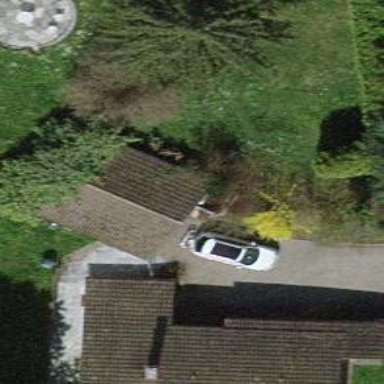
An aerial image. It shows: Carport building.